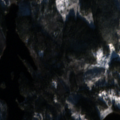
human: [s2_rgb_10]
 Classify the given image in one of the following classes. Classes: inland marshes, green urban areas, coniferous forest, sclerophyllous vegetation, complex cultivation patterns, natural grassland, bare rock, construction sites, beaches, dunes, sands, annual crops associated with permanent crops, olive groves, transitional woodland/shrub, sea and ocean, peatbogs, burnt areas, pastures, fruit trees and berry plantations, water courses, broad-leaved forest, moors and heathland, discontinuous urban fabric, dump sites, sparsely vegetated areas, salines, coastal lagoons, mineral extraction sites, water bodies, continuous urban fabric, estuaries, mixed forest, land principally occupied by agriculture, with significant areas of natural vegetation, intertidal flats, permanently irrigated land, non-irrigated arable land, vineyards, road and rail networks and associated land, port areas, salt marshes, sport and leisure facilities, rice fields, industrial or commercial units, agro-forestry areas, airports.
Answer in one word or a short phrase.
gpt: land principally occupied by agriculture, with significant areas of natural vegetation, broad-leaved forest, coniferous forest, mixed forest, water bodies